Field crop: maize
Growth stage: 2
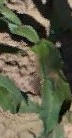
Species: maize